Field crop: maize
Growth stage: 2
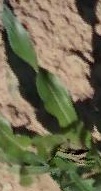
Species: maize